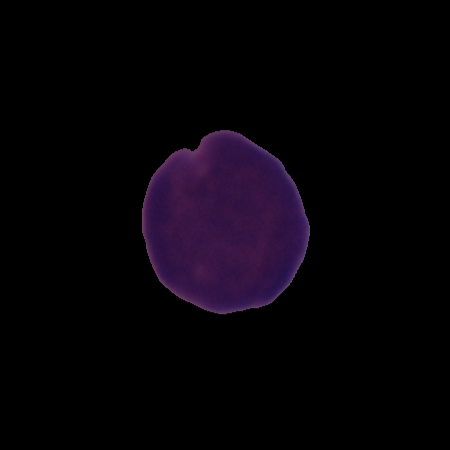
Label: cancer